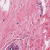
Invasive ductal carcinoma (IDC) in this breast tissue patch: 0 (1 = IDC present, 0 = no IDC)